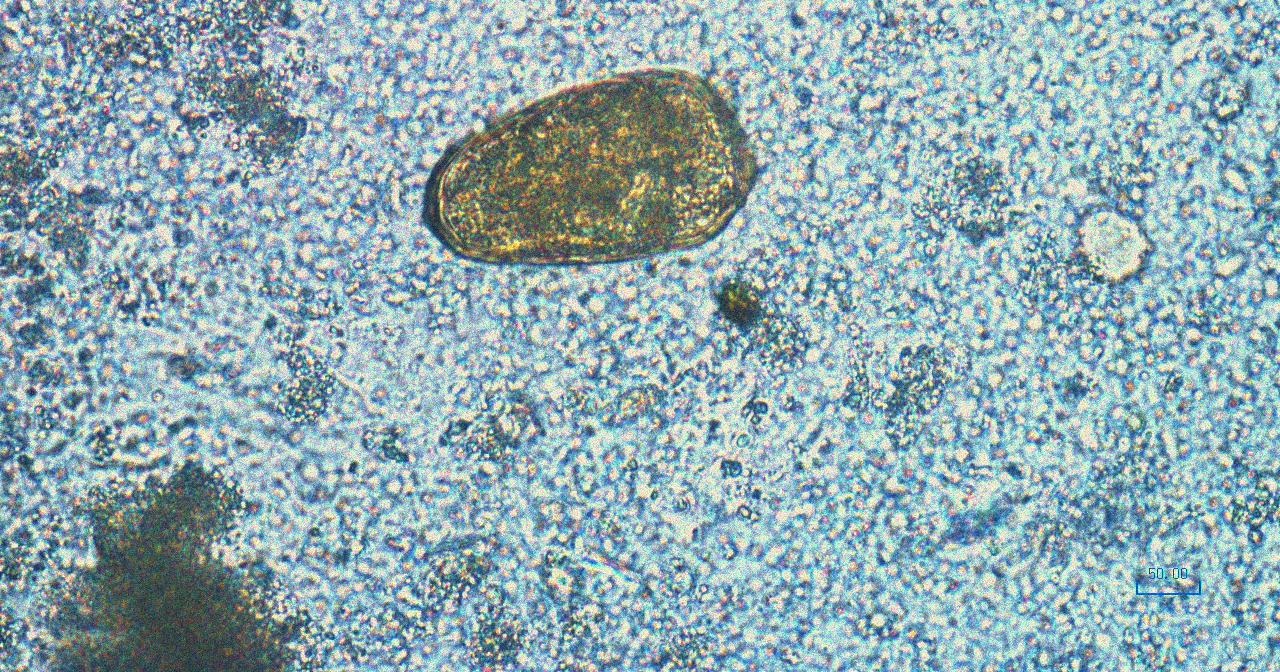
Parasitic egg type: Paragonimus spp